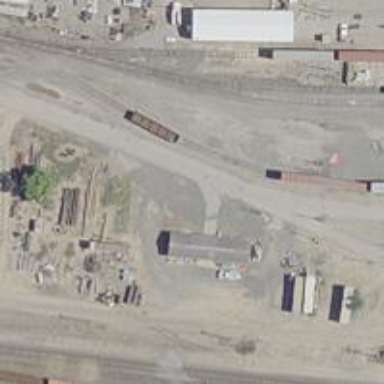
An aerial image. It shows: Railway yard used for servicing trains.